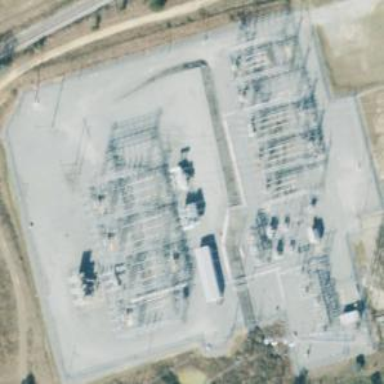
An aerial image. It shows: Distribution level power substation surrounded by fence.